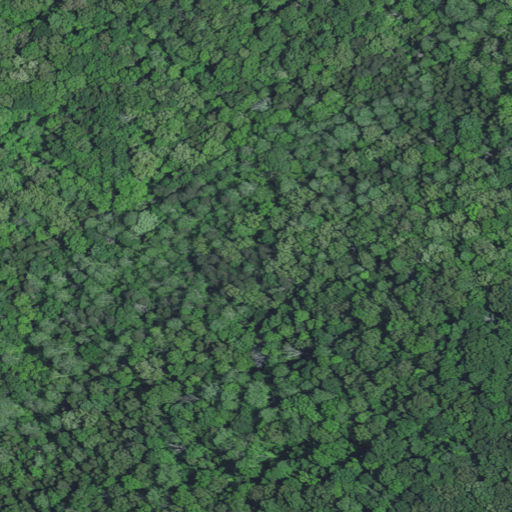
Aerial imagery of valley in Kentucky named Smith Valley containing deciduous forest, mixed forest, and evergreen forest